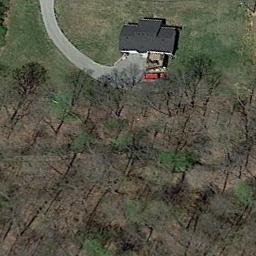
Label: sparse_residential